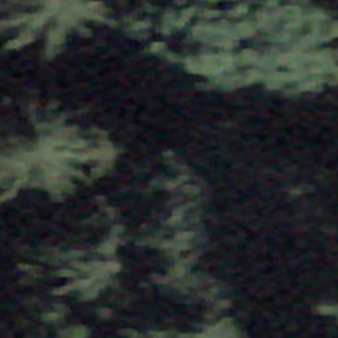
Label: other